Interaction volume radius: 5 \u00c5
Interaction volume height: 25 \u00c5
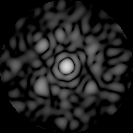
Disorder parameter: 0.7363